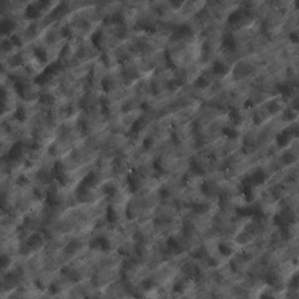
Label: non_frost